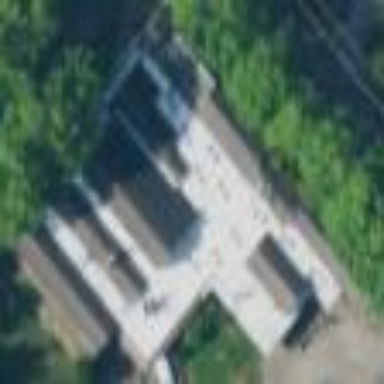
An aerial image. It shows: Community centre building.